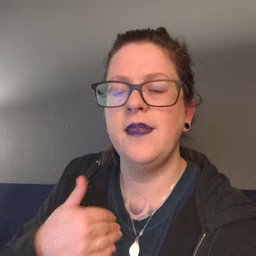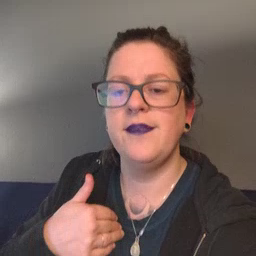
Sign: have